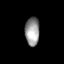
Tissue: lung
Cell type: Epithelial cells
Senescence score: 0.1821
Nuclear area (px): 403
Mean DAPI intensity: 149.739